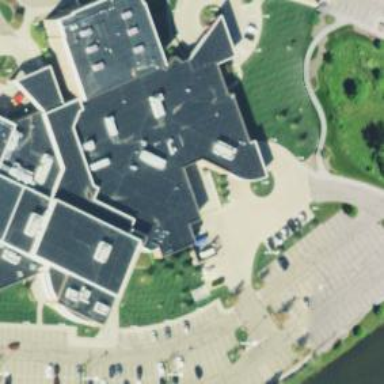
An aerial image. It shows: Hospital building.